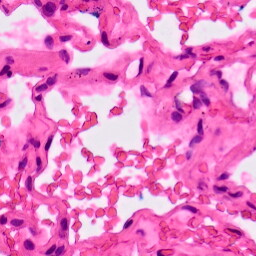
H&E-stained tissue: Lung